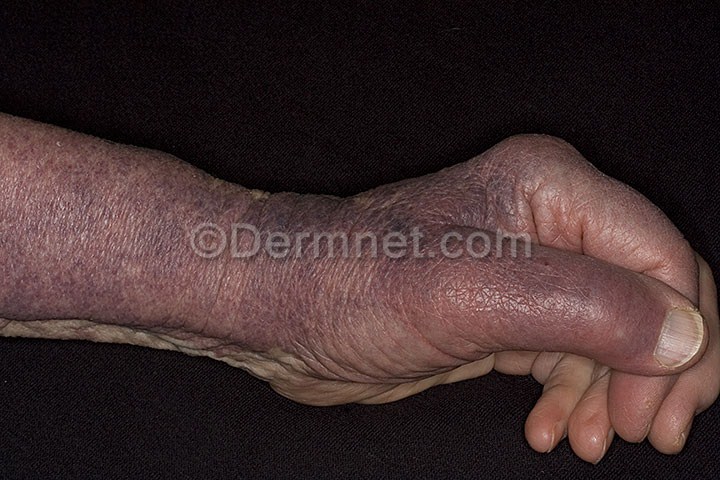
Disease: Vascular Tumors